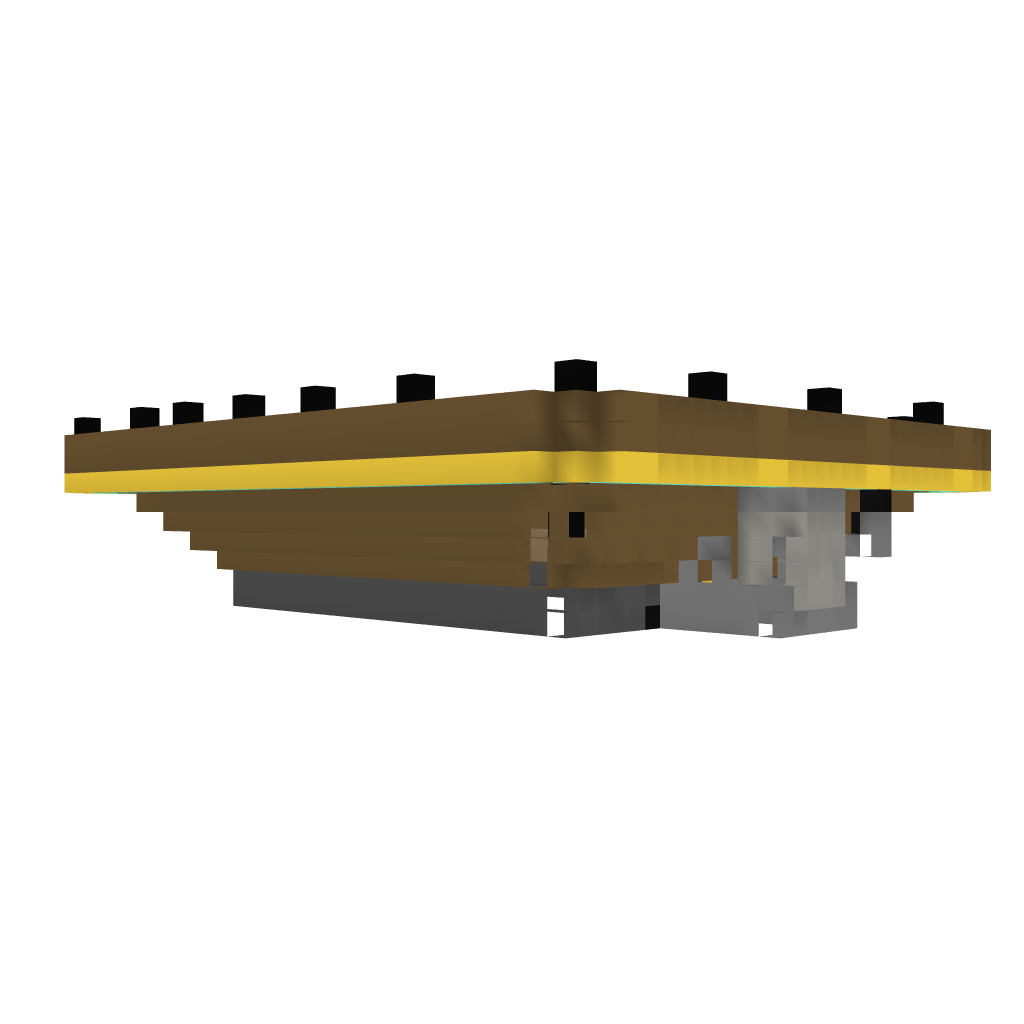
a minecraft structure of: mob vs golem arena